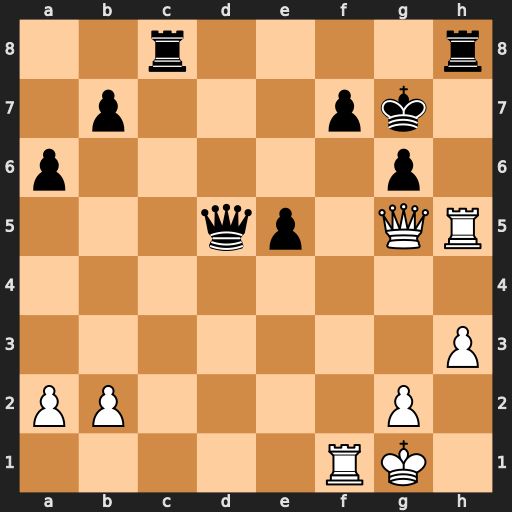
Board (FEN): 2r4r/1p3pk1/p5p1/3qp1QR/8/7P/PP4P1/5RK1
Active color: w
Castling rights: -
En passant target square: -
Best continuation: Qf6+ Kg8 Rxh8#